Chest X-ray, PA view. Patient: 64 years old, sex M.
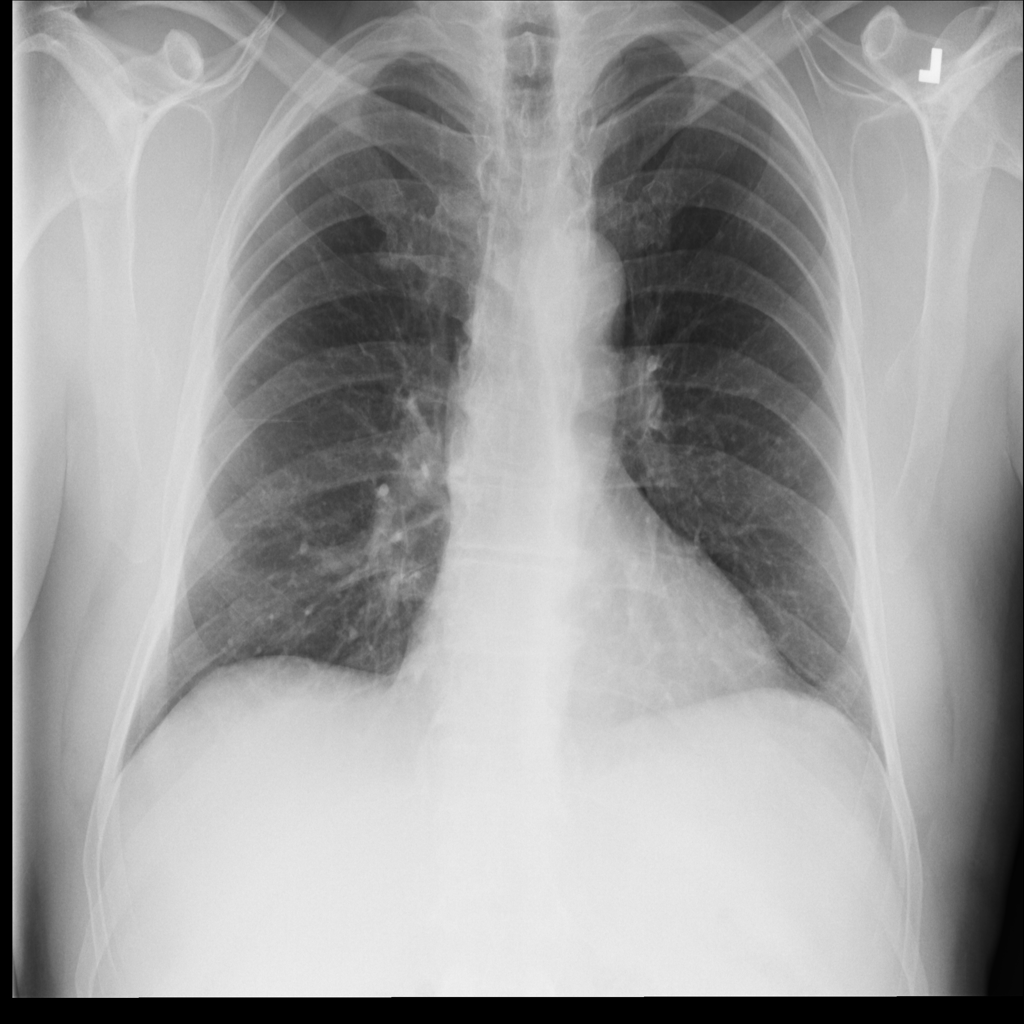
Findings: No Finding